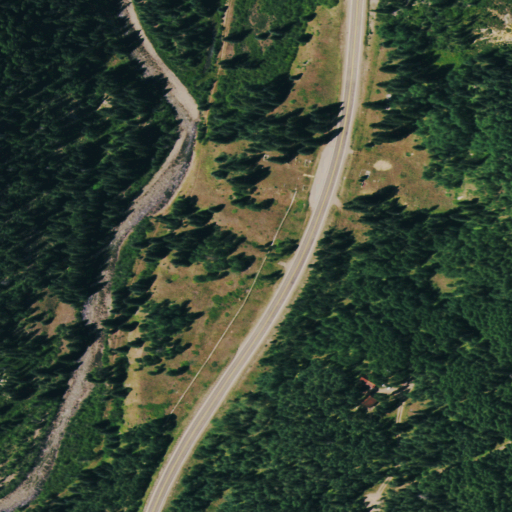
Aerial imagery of valley in Colorado named Deadwood Gulch containing deciduous forest, evergreen forest, open development, woody wetlands, mixed forest, low intensity development, and medium intensity development